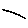
Label: line